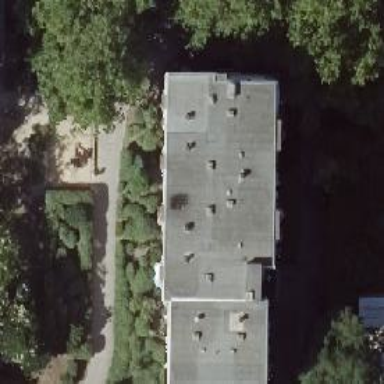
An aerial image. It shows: Apartment building with flat roof.